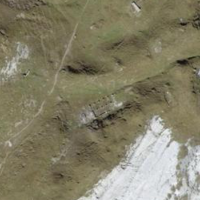
EUNIS habitat code: 31
Species observed at this site:
Aster alpinus